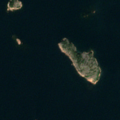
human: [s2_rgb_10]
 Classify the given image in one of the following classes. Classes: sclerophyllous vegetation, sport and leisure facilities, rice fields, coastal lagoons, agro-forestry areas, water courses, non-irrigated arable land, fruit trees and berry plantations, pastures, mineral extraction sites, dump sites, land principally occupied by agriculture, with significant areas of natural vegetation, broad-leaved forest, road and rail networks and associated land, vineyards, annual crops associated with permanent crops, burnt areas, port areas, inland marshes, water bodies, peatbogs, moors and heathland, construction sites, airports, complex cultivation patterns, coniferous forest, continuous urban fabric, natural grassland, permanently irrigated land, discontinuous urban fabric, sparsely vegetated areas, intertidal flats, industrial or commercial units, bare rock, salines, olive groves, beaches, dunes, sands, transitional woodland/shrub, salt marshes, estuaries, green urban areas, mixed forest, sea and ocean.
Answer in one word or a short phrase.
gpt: sea and ocean